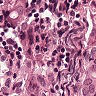
Metastatic tissue present: yes